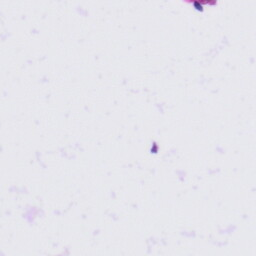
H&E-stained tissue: Tonsil